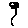
Label: flower